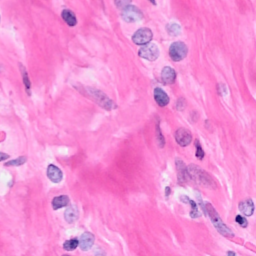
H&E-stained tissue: Breast